Question: I'm using 'C++ Builder XE6'. I'm getting a 'UnicodeString' as a parameter and I wish to check if the string is set to NULL, and not an empty string.
I've tried to do some simple compares to see if the param is null, but seem to be failing. I'm using the '==' operator which doesn't seem to be working, which makes me think it is overloaded.
I've tried:
'''
if (searchString == NULL)
'''
In the debugger view, it shows the value of '{ NULL }' in the local variables. If I add the variable to the watch list, then it shows it has a property of "Data" which is 'NULL'.

Any ideas on how I can properly do the compare?
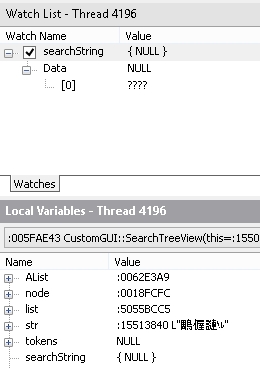
Answer: There is no such thing as a 'NULL' value for a 'UnicodeString'. A string is a series of characters, but 'NULL' is a pointer (well - actually it is a macro that evaluates to an int, '0', but it is supposed to be used to indicate null pointers if your compiler doesn't support 'nullptr').
Internally, the 'data' member of 'UnicodeString' is NULL when the string is empty, and non-NULL when the string has at least 1 character.
To check if the string is empty, use the 'IsEmpty()' method, which checks if the 'data' member is NULL or not. There is only one empty state; there is no distinction between "empty" and "null" like some languages have.
The value you see in the debugger is the internal 'data' member of 'UnicodeString', it is not a part of 'UnicodeString''s interface. When you see NULL in the debugger, you should treat it as being an empty string.